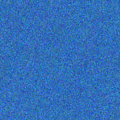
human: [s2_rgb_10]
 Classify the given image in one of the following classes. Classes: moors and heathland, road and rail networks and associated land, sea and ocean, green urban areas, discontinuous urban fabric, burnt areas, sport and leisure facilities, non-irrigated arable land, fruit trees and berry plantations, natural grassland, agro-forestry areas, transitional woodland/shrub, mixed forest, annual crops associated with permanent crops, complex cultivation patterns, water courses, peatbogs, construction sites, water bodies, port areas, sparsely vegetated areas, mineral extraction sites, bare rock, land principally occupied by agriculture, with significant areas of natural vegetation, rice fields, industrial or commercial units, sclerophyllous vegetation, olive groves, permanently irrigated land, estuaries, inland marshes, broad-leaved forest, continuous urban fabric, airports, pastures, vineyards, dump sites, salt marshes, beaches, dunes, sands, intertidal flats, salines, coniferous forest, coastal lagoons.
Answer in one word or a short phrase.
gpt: sea and ocean